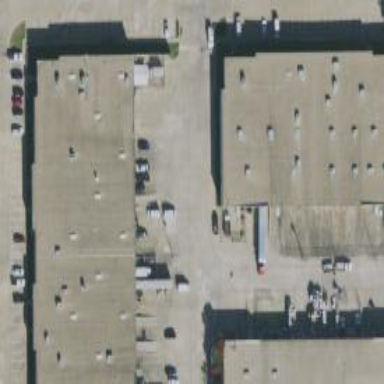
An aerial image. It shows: Warehouse.